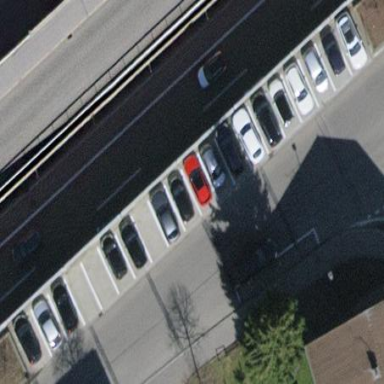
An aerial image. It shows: Parking available on the street side.